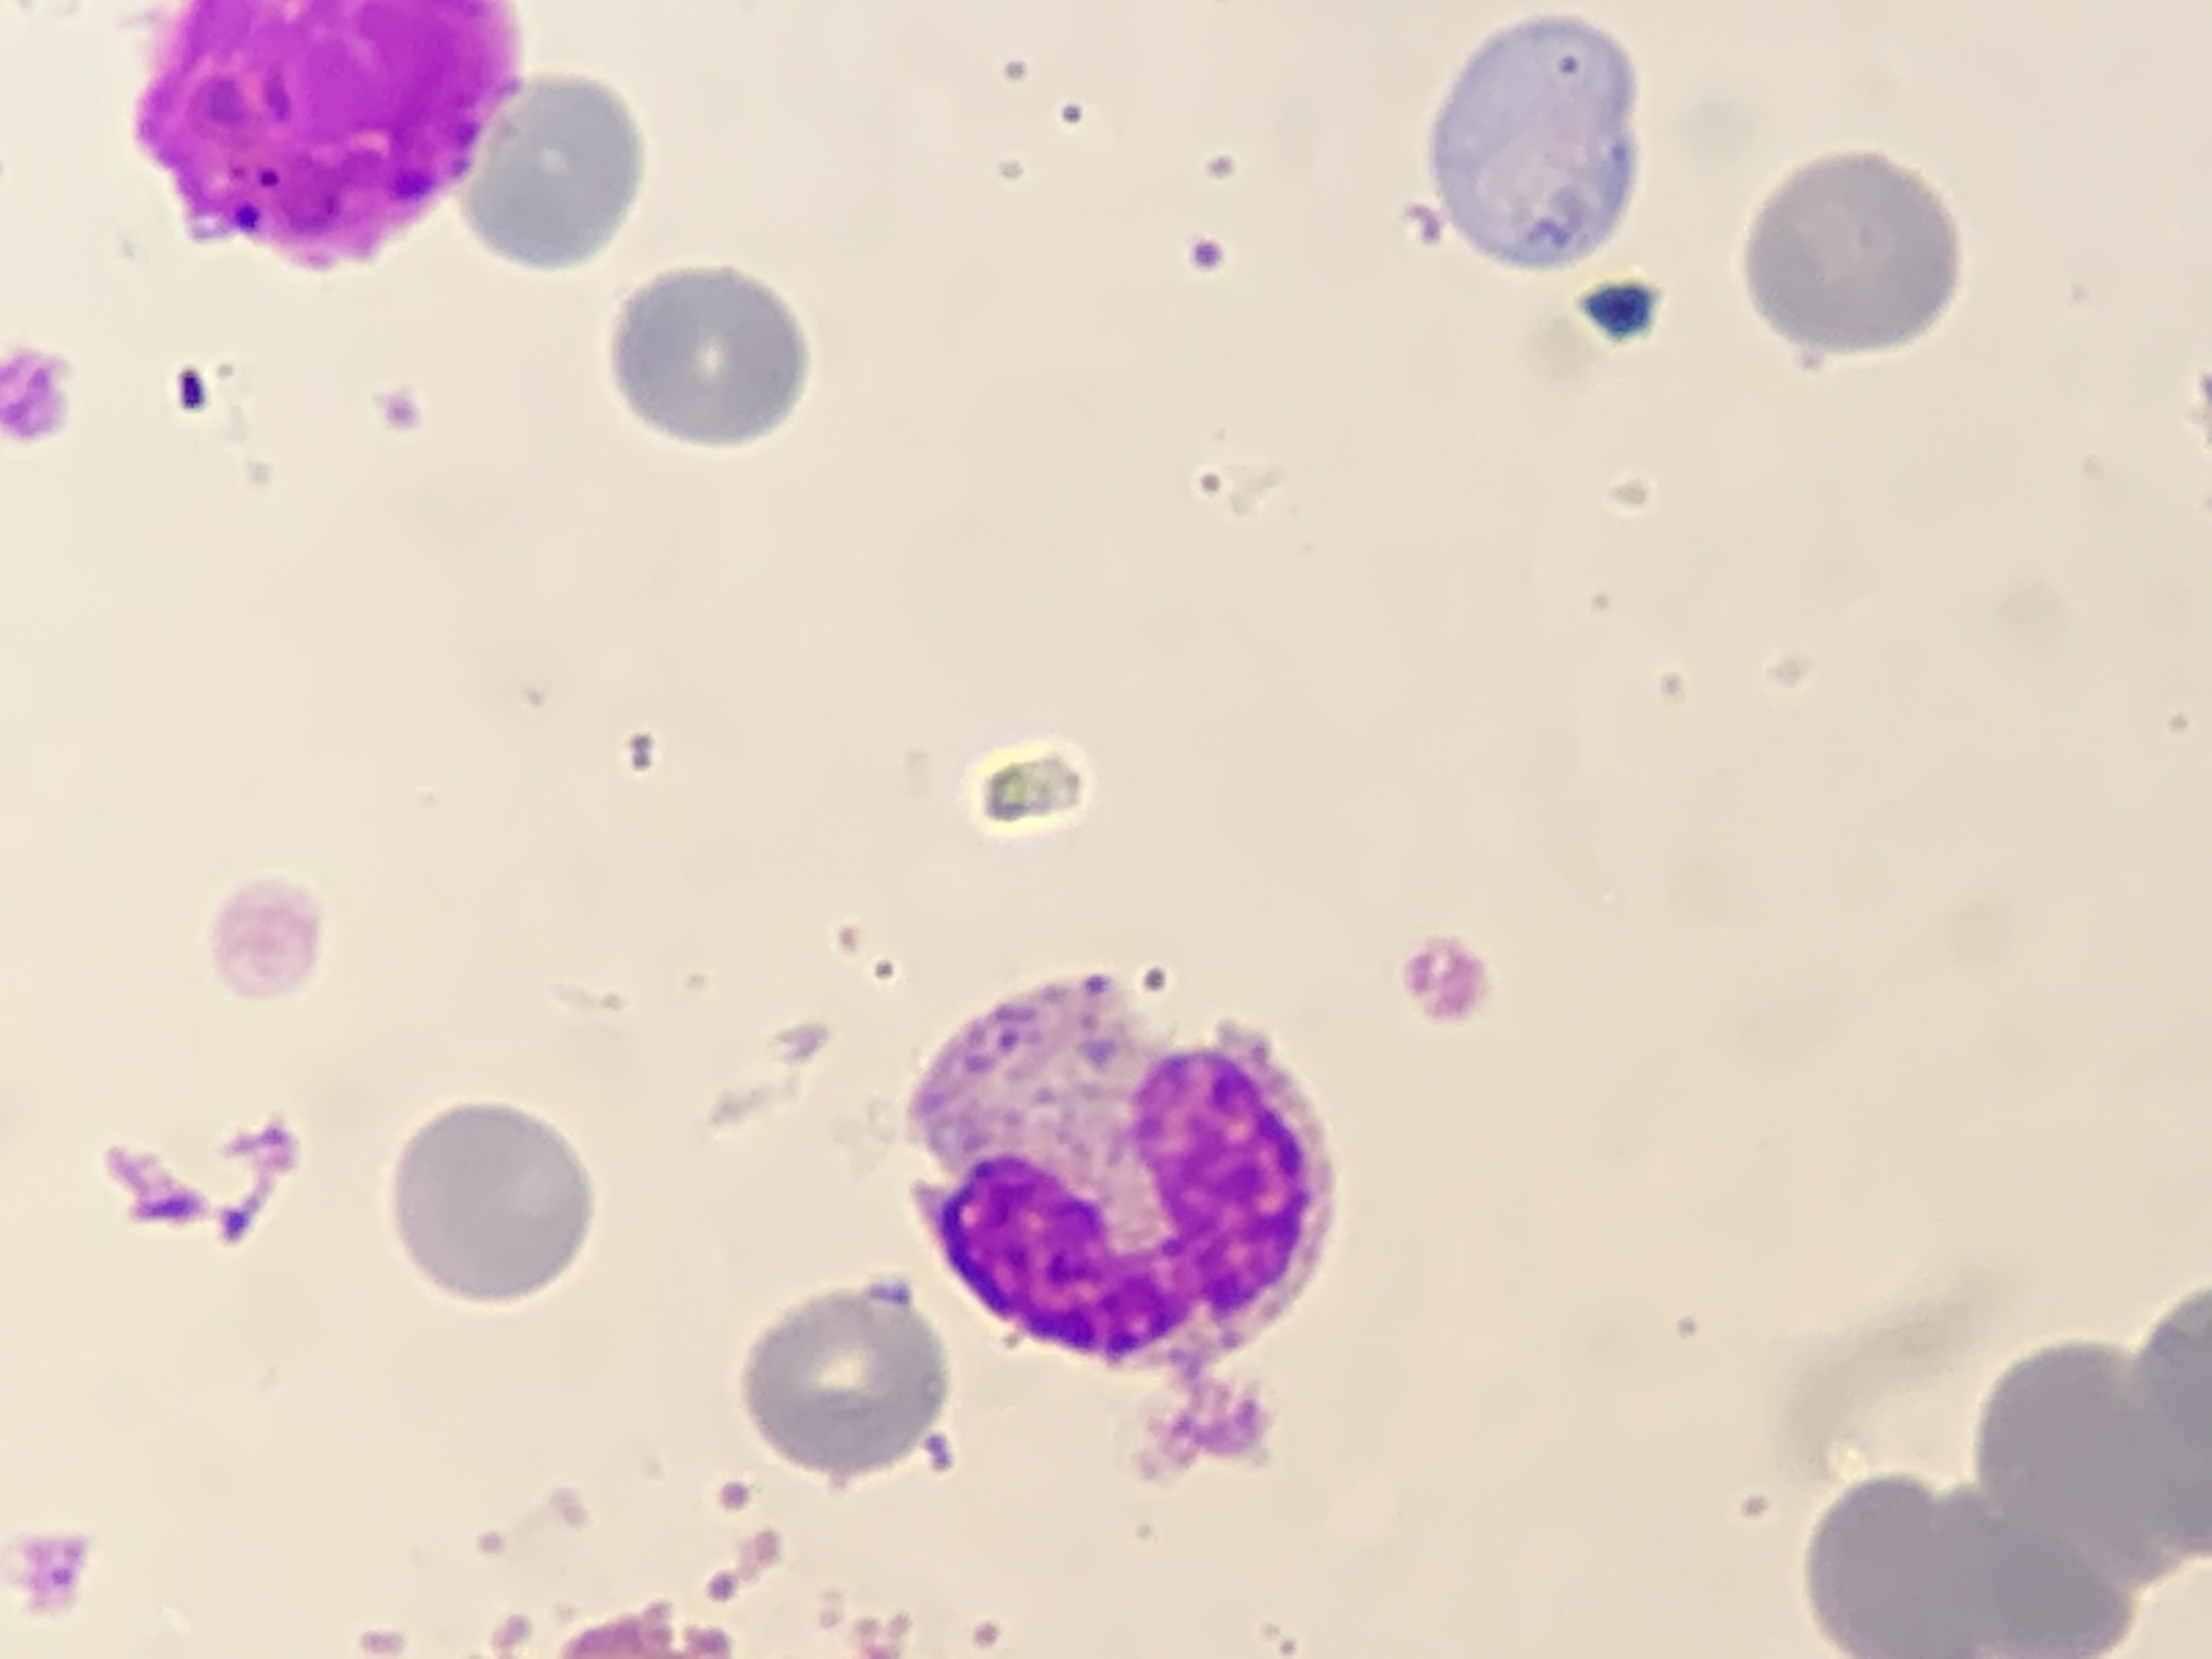
Cell type: BAND CELLS